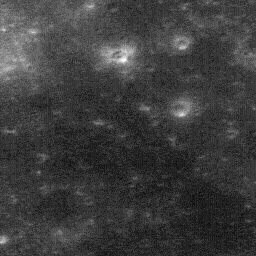
Host type: background_regolith
Lunar coordinates: latitude nan, longitude nan